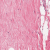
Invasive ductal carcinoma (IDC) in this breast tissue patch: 0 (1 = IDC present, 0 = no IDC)